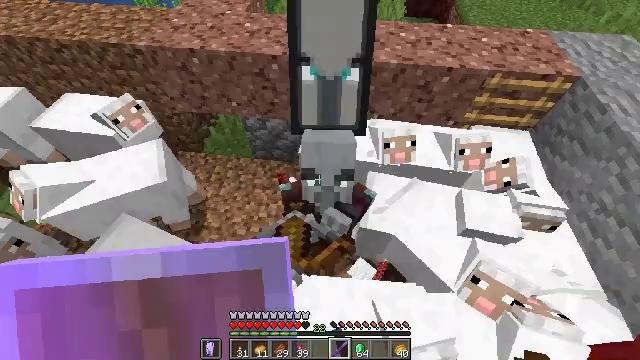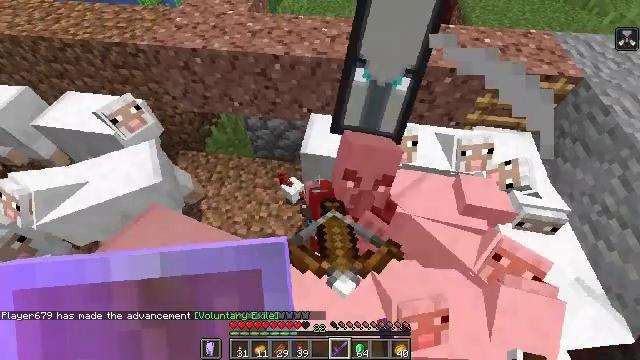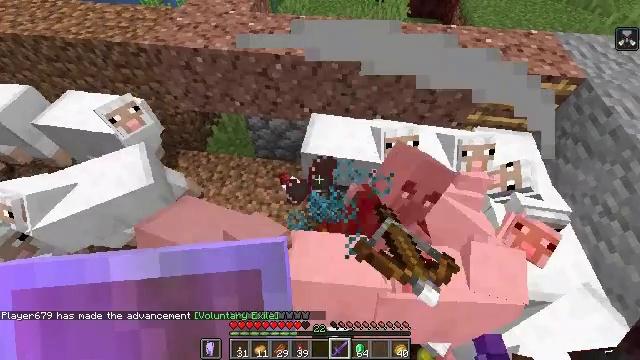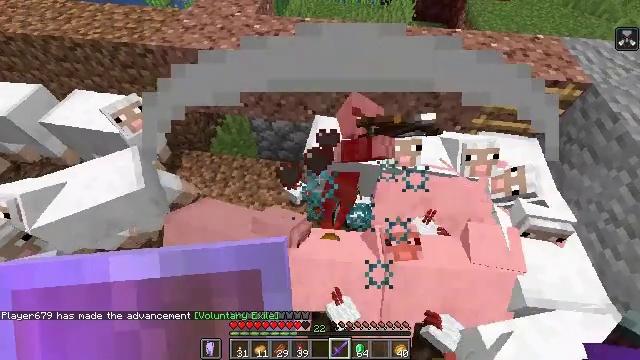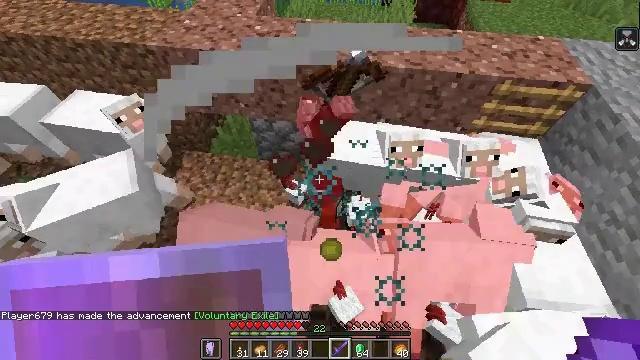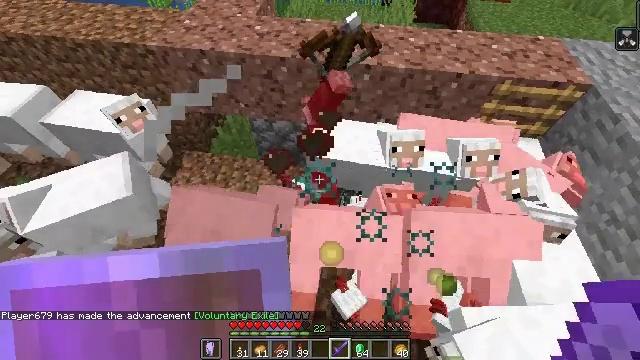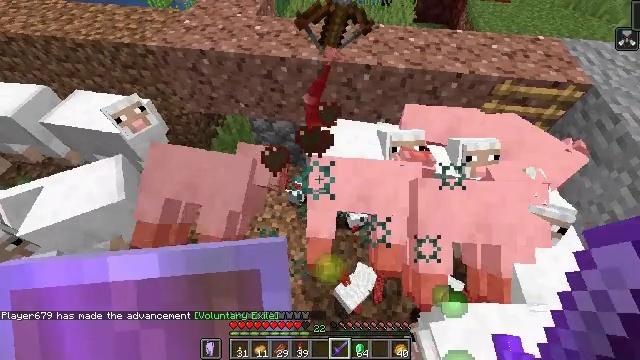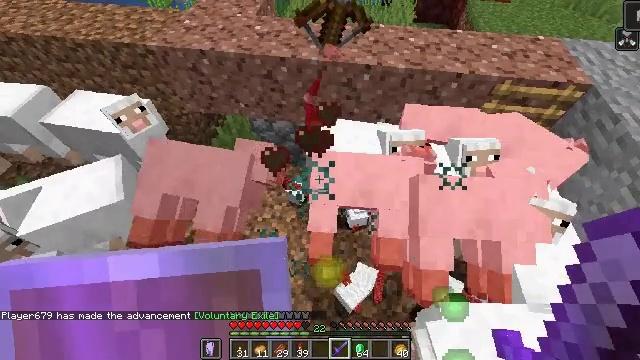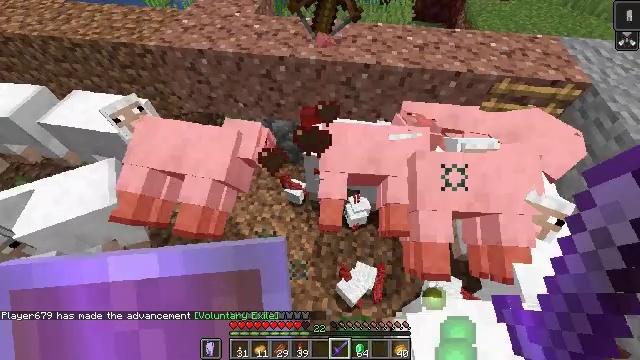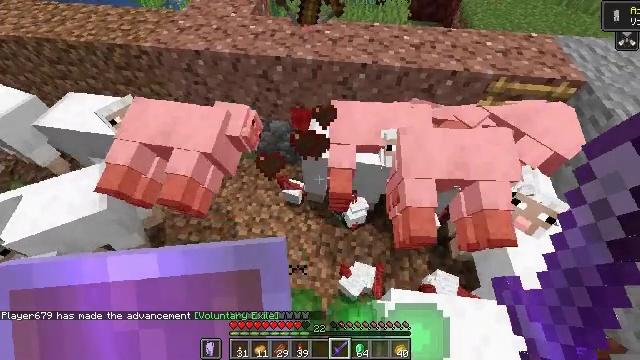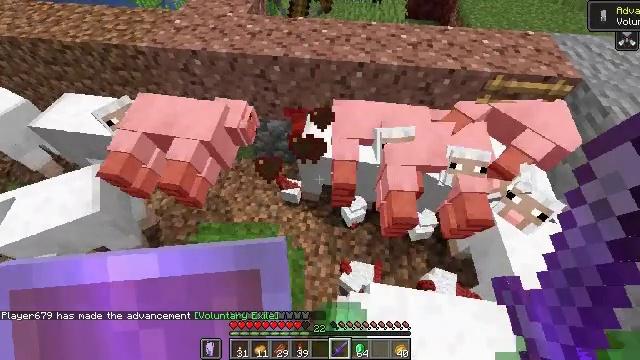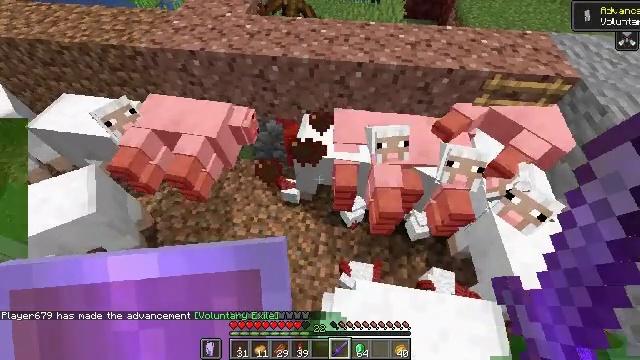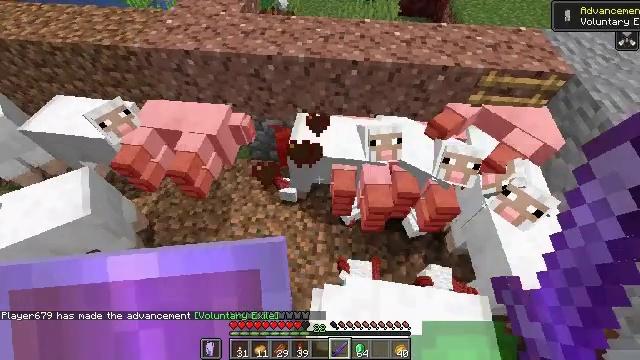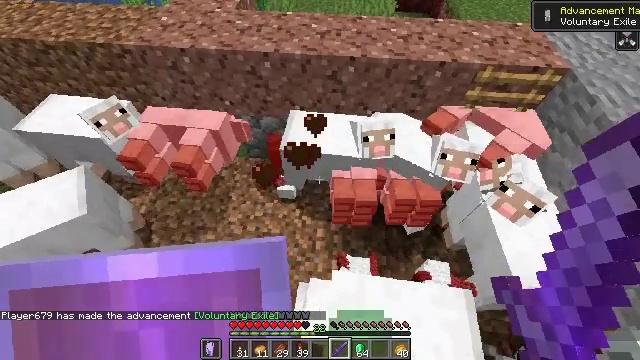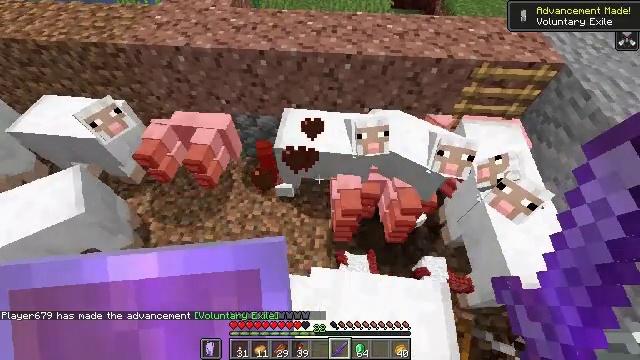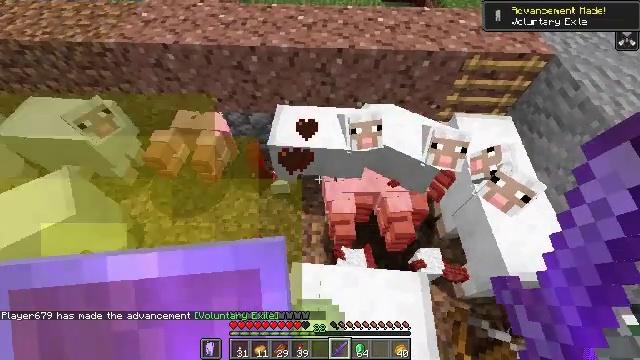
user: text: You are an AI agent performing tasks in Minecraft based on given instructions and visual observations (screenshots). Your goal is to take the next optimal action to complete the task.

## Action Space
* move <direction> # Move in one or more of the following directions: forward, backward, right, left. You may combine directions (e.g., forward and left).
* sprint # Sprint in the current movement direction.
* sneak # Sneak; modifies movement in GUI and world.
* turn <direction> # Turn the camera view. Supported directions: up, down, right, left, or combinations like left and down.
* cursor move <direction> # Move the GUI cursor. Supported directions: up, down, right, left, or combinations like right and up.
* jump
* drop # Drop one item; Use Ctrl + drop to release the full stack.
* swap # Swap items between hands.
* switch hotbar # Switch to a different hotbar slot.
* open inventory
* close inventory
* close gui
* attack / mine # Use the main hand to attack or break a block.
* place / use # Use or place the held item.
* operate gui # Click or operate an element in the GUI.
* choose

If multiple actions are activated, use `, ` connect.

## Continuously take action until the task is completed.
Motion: motion action
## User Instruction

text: Kill the sheep.
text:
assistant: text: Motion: no_op
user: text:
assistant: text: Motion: no_op
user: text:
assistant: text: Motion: turn left
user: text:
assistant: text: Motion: no_op
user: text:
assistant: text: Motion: no_op
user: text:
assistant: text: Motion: no_op
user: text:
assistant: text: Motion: no_op
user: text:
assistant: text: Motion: no_op
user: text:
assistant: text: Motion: no_op
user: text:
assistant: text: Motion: no_op
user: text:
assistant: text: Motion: no_op
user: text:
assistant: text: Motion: turn right
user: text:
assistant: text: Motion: no_op
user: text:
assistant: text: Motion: no_op
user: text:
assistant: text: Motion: turn right
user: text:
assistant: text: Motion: turn right
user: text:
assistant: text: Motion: turn right
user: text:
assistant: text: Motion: turn right
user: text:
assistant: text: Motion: move forward and move left, turn right
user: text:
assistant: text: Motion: move forward and move left, turn right and down
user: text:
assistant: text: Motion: move forward and move left, turn right and down
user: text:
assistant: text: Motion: move forward and move left, turn right and down
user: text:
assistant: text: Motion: turn right
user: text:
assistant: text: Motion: turn right
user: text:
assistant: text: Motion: turn right
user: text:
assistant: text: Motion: turn right and up
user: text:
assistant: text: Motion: turn right and up
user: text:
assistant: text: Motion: turn right and up
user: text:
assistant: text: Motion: turn right and up
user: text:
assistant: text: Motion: turn right and up